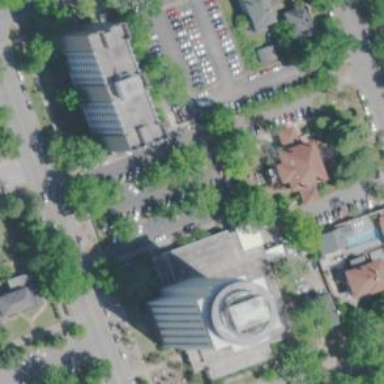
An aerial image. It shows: Dormitory building.